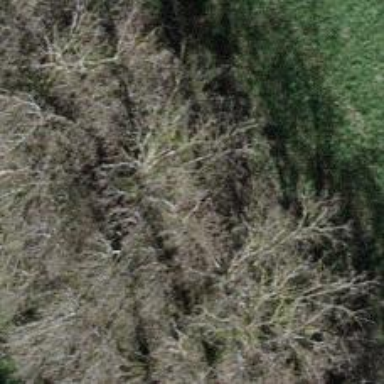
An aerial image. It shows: Row of trees in natural setting.